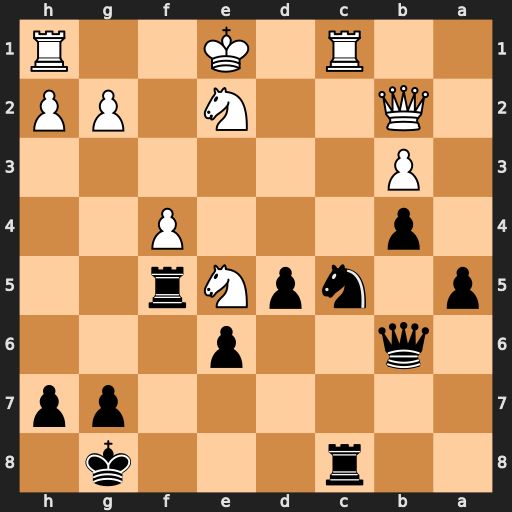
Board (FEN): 2r3k1/6pp/1q2p3/p1npNr2/1p3P2/1P6/1Q2N1PP/2R1K2R
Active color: b
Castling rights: K
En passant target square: -
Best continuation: Rxe5 Qxe5 Nd3+ Kd2 Rxc1 Qh5 g6